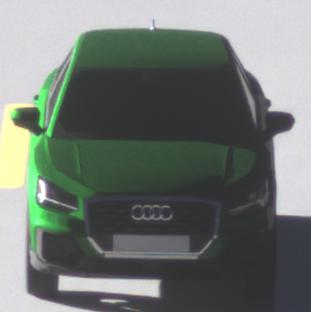
Make: Audi
Model: Q2
Model produced from: 2016
Model produced until: 2020
Doors: 5
Color: green
Road condition: wet road
Daytime: morning or afternoon
Contrast: high contrast